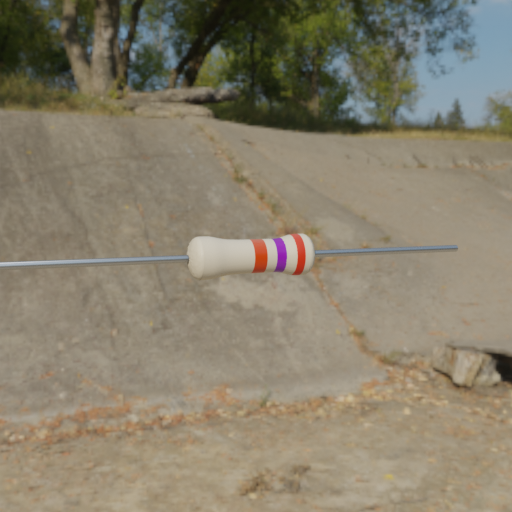
Resistor colour bands (in order): red, violet, red